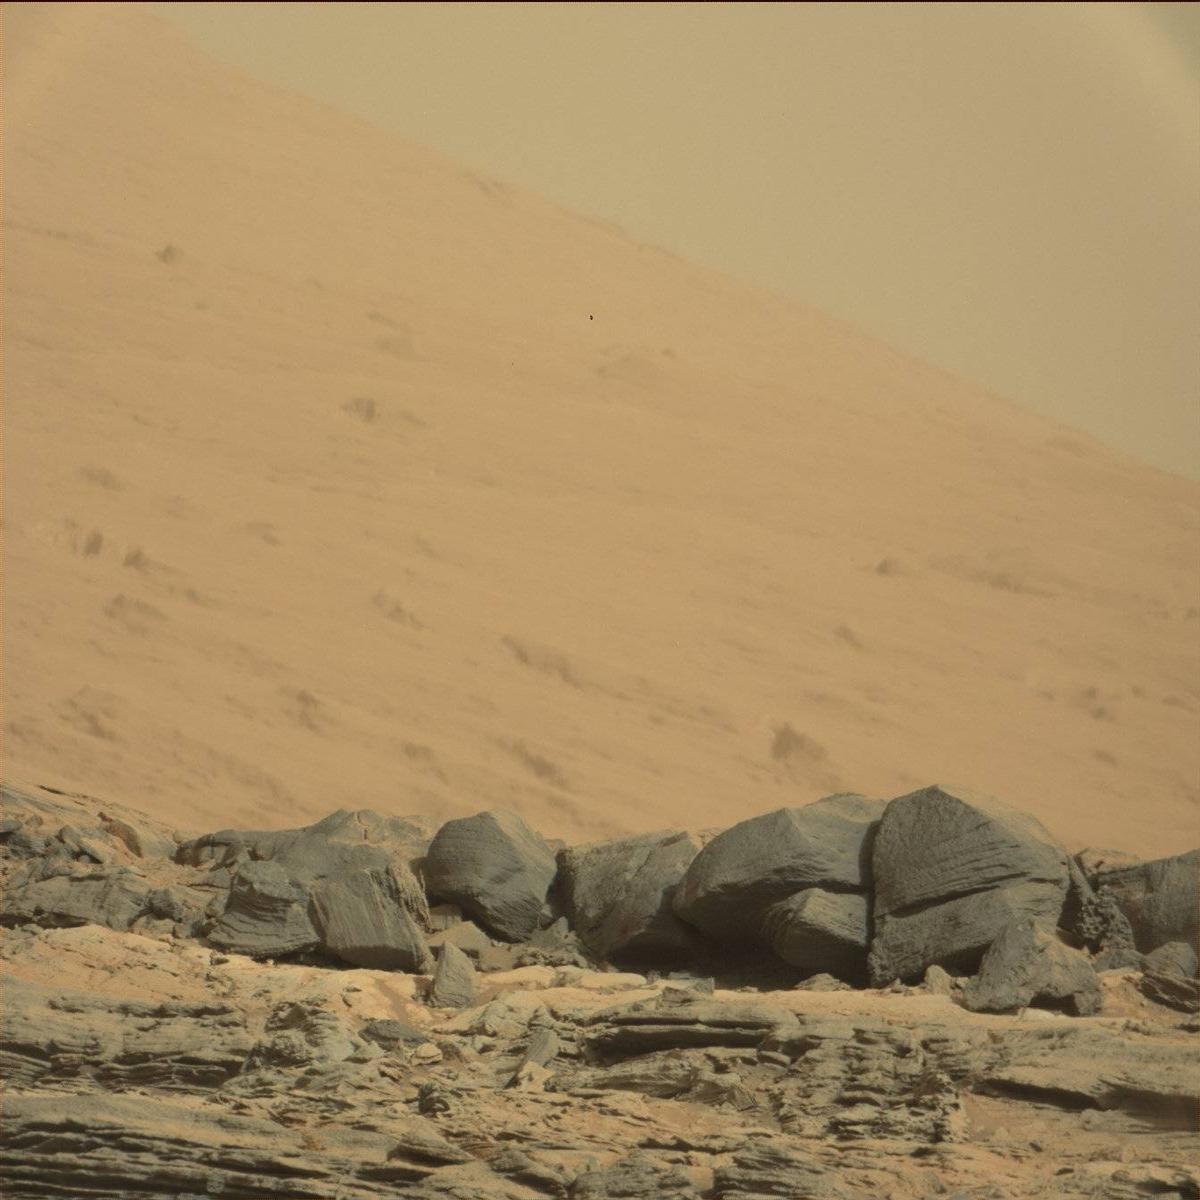
Terrain classes present: Bedrock, Ridge, Sand / Soil, Sky